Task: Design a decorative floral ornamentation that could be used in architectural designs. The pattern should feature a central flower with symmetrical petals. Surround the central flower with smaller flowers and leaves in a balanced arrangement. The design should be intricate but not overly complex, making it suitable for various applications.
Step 1335:
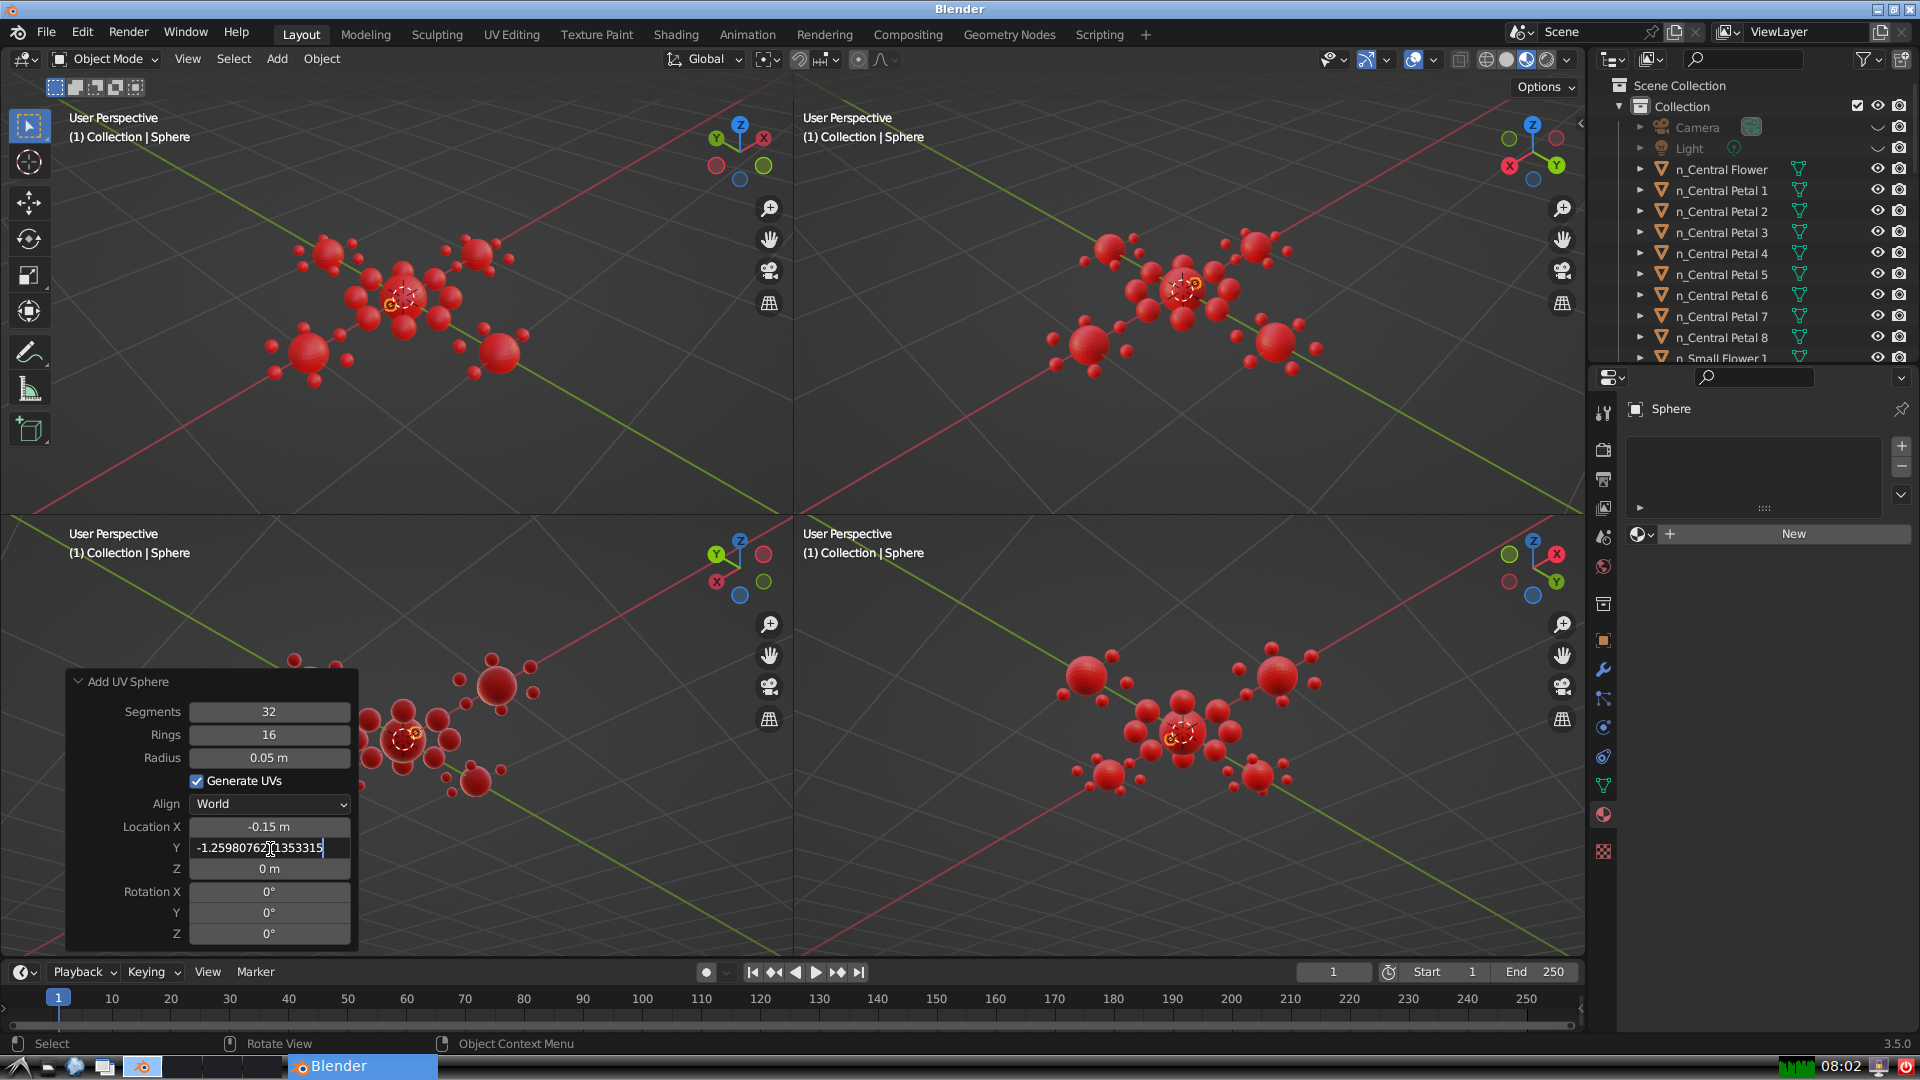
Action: {"key_press": ['Return']}